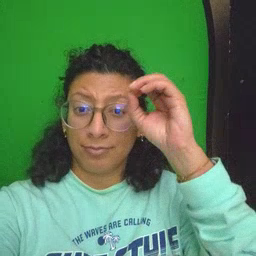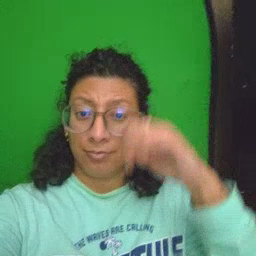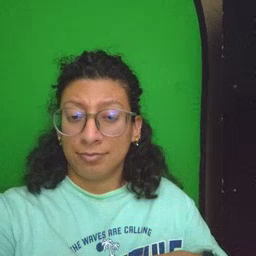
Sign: owl